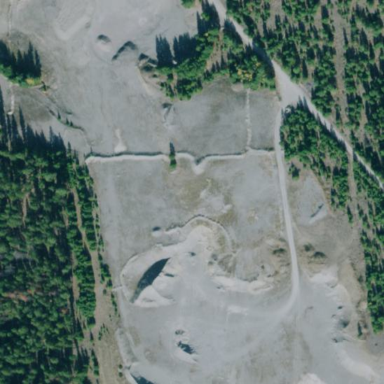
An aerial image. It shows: Quarry used for extracting aggregate resources.